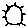
Label: sun